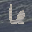
Label: 6